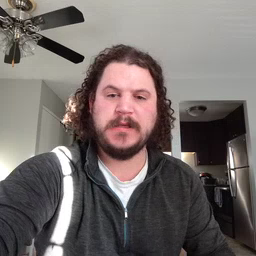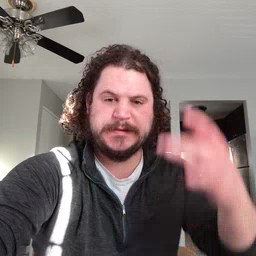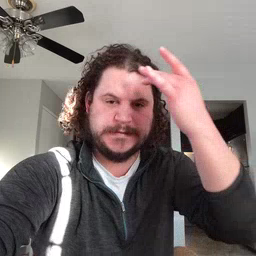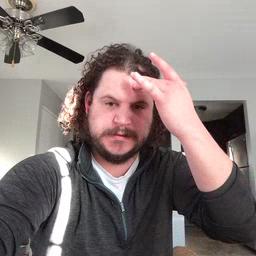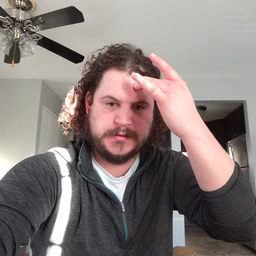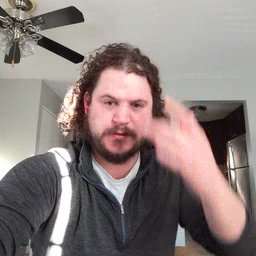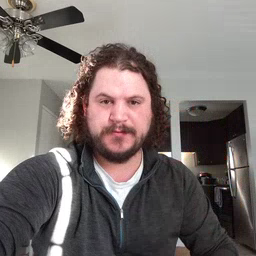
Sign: sick